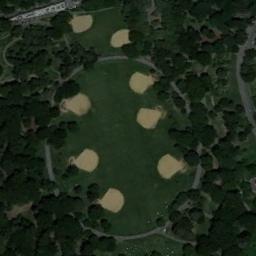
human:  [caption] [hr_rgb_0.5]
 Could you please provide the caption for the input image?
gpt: There are eight baseball diamonds covered with trees in the middle of grass .

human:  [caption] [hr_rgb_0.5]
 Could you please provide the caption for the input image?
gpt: Eight baseball diamonds surrounded by some trees .

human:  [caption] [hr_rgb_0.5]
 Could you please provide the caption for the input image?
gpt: There are eight baseball diamonds in the grass surrounded by the forest .

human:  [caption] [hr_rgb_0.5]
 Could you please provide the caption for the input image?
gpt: There is a white house on the edge of the baseball field .

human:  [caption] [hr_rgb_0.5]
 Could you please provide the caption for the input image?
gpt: There are eight baseball diamonds surrounded by grass .